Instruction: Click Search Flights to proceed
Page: home
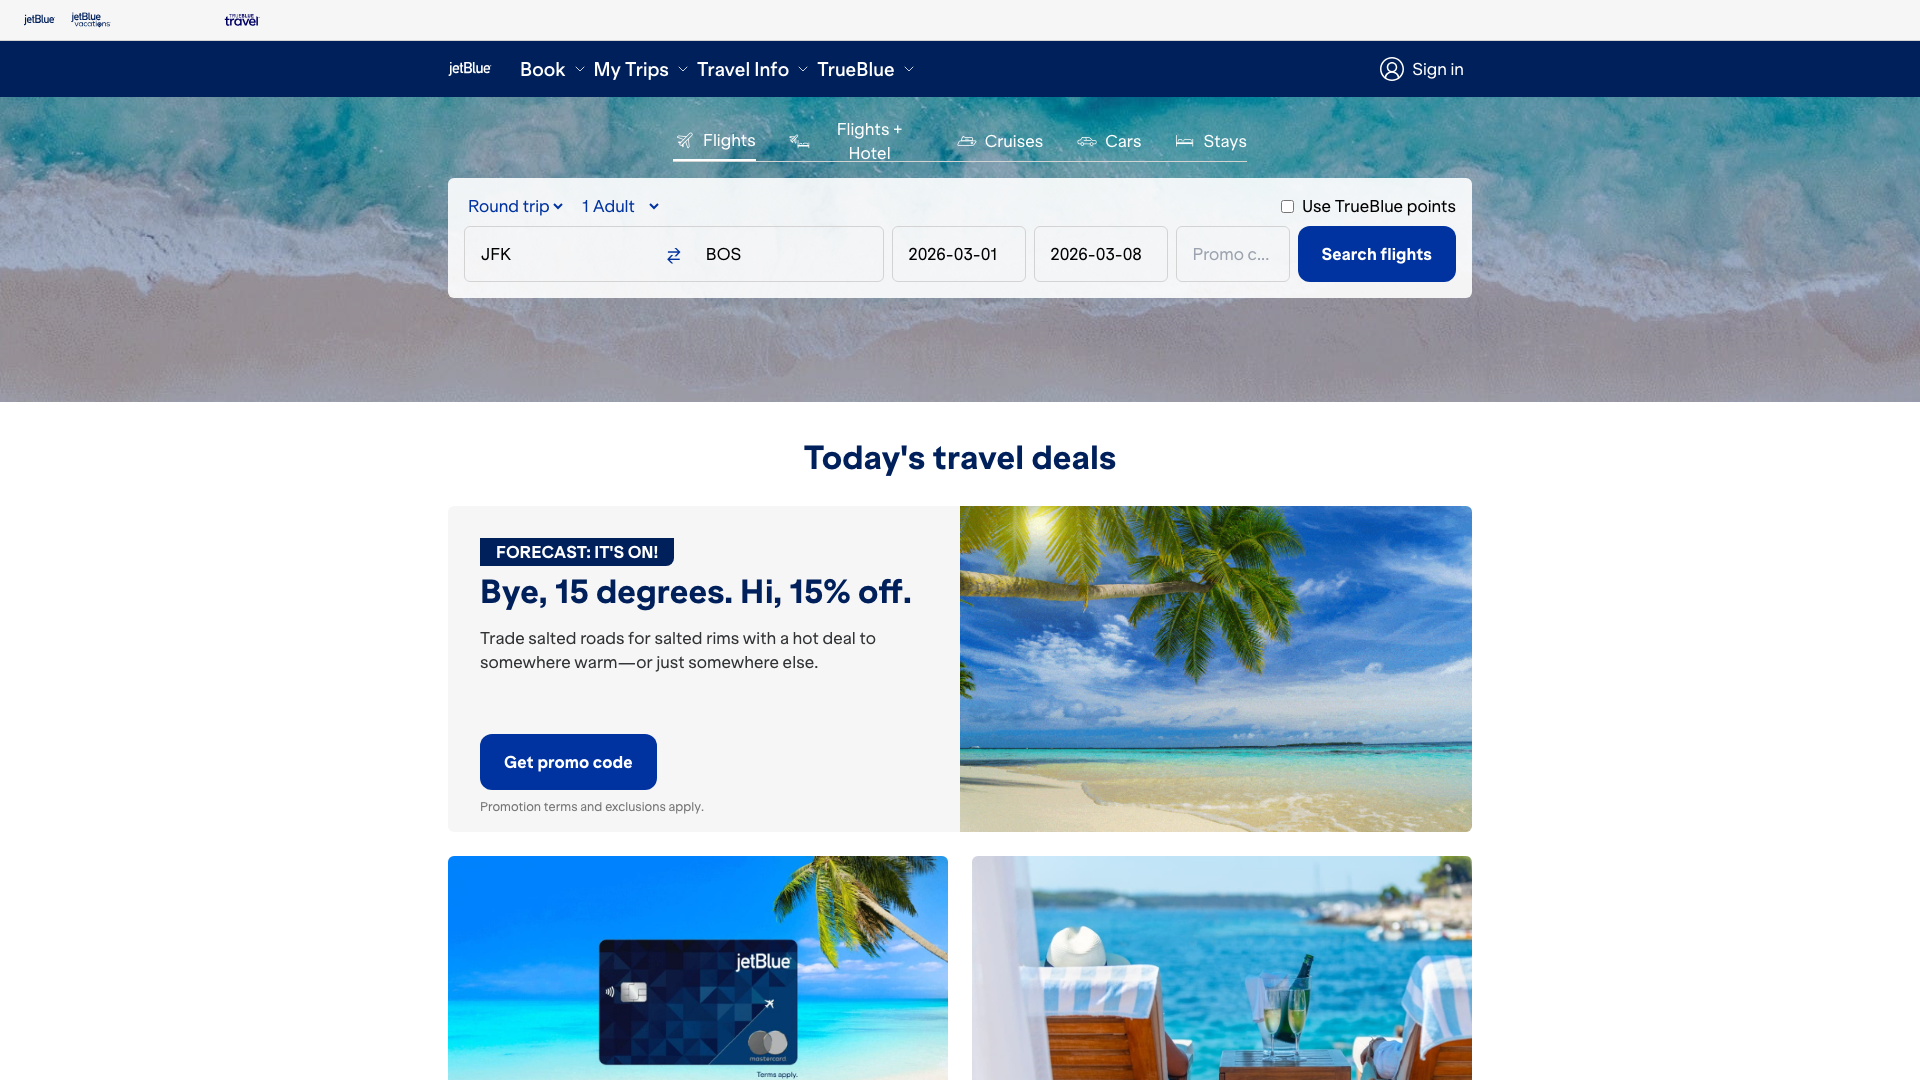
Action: click